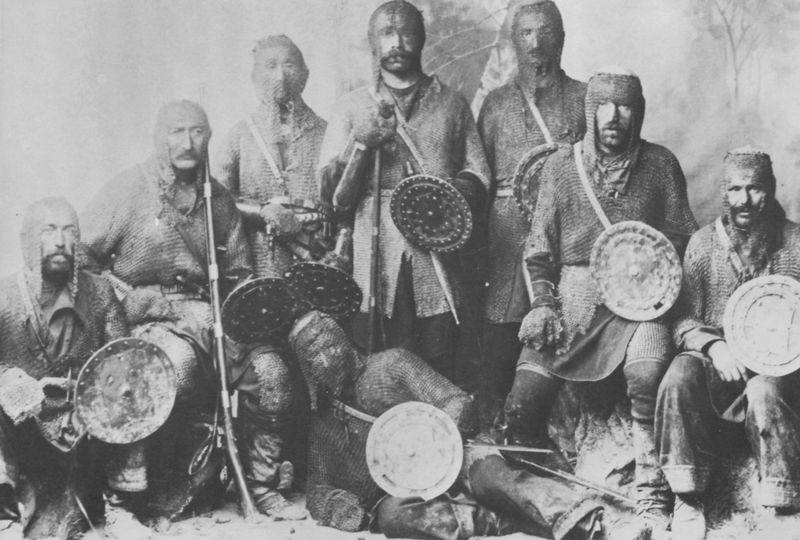
Titel: Chewsuren, ein georgischer Bergstamm des Zentralkaukasus
Künstler: Russischer Photograph
Standort: Helsinki
Institution: Suomen Kansallismuseo
Schlagwörter: baum, gruppe, kämpfer, mann, weiß, bäume, menschen, sitzen, grau, handschuh, handschuhe, licht, männer, schwarz, blick, haube, bart, bärte, gesichter, hemd, hose, mützen, arme, augen, blicke, gesicht, stehen, vollbart, gruppenportrait, gruppenporträt, hände, portrait, porträt, wald, kreis, rund, beine, bein, liegen, bogen, hosen, russland, soldaten, schnäuzer, verkleidung, liegend, schnauzer, foto, fotografie, photographie, neger, schild, panzer, scheiben, lichtung, scheibe, schwarz weiss, schilder, schwert, schwerter, säbel, uniformen, waffen, waffe, degen, helm, gruppenbild, ritter, rüstung, photo, helme, gewehr, dolch, krieger, montur, gewehre, pyramide, fotographie, weisss, studio, schilde, rüstungen, gestellt, truppe, gruppenfoto, gruppenphoto, musketen, kapuzen, kreuzritter, kettenhemd, langbogen, chil, kettenhemden, kettenhemnden, kopfschutz, waffen männer